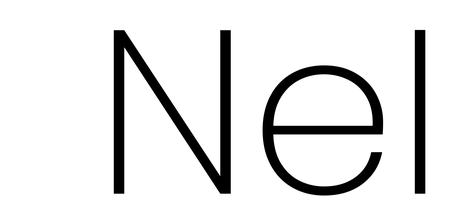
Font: Poppins-ExtraLight